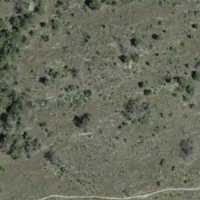
EUNIS habitat code: 45
Species observed at this site:
Minois dryas